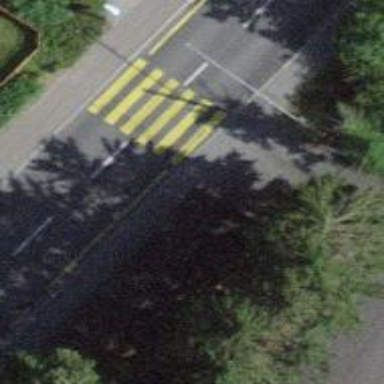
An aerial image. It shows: Kerb barrier.